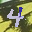
Label: 4